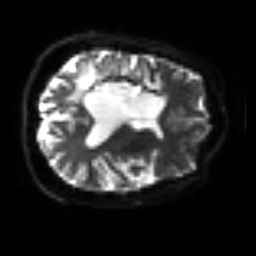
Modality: sbref
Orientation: axial
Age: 31
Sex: female
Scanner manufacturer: siemens
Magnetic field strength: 3 T
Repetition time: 3.2 s
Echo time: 0.081 s